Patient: sex M, age 66
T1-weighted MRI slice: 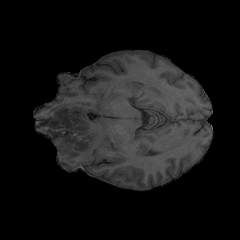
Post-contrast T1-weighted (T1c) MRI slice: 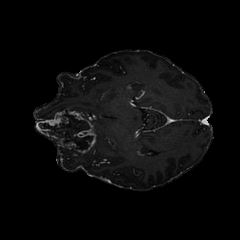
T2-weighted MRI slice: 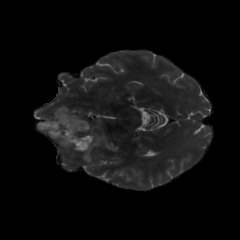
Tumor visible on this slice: yes
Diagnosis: Glioblastoma, IDH-wildtype
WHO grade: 4